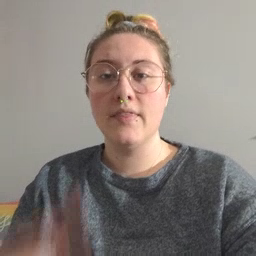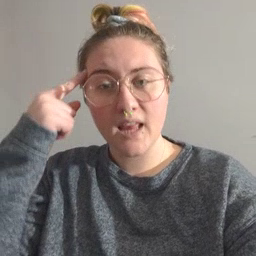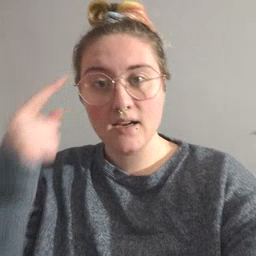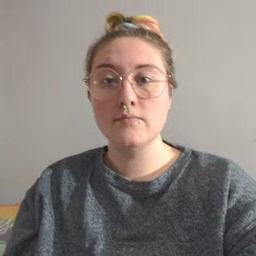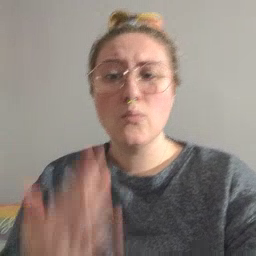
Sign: think